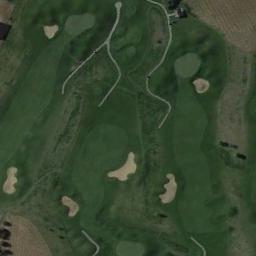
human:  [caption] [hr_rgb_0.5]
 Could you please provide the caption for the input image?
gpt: There are a few bunkers and a few paths on the large green lawn on the golf course and many trees .

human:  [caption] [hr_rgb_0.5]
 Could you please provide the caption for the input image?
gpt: There are about a dozen bunkers on this lawn .

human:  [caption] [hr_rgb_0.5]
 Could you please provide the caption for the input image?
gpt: There are several roads on the golf course .

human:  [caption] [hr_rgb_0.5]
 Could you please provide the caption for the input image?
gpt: The golf course has some putting greens, Fairways, Roads, Barrier trees and sandpits .

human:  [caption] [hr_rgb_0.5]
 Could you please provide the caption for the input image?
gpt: There are six bunkers on the golf course .